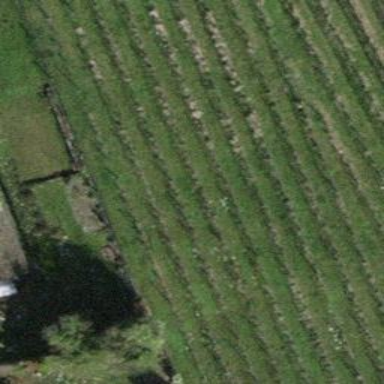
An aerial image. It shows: Vineyard with grape crops.